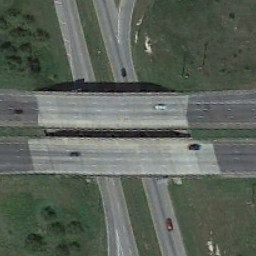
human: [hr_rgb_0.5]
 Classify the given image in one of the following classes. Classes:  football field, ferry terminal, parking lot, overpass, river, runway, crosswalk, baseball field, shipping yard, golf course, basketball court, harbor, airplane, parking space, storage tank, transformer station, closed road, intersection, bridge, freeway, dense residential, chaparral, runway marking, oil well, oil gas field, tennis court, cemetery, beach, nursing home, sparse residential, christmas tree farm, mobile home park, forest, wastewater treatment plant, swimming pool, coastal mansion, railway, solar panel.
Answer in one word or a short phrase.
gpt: overpass